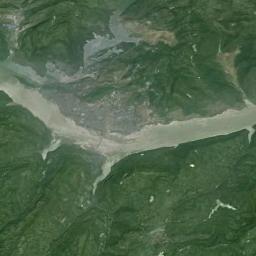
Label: river